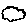
Label: cloud